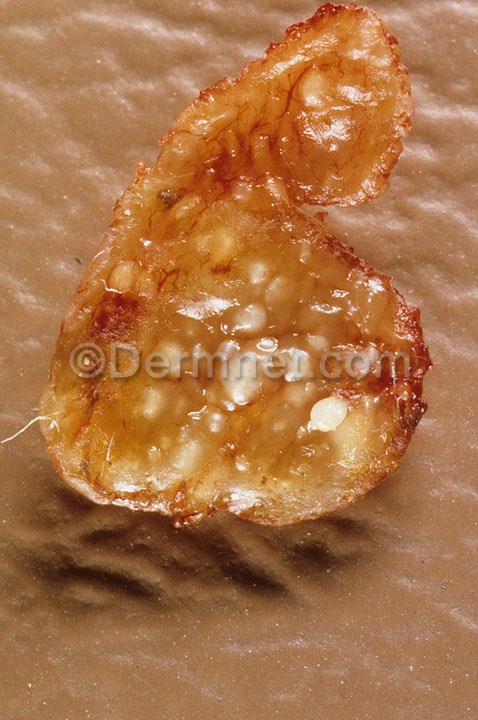
Disease: Seborrheic Keratoses and other Benign Tumors